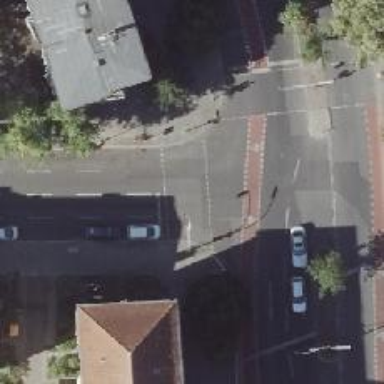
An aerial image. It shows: Crossing on the footway with traffic signals.